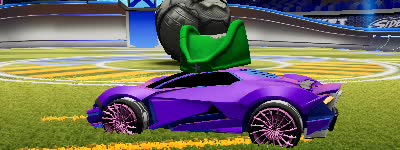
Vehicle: werewolf